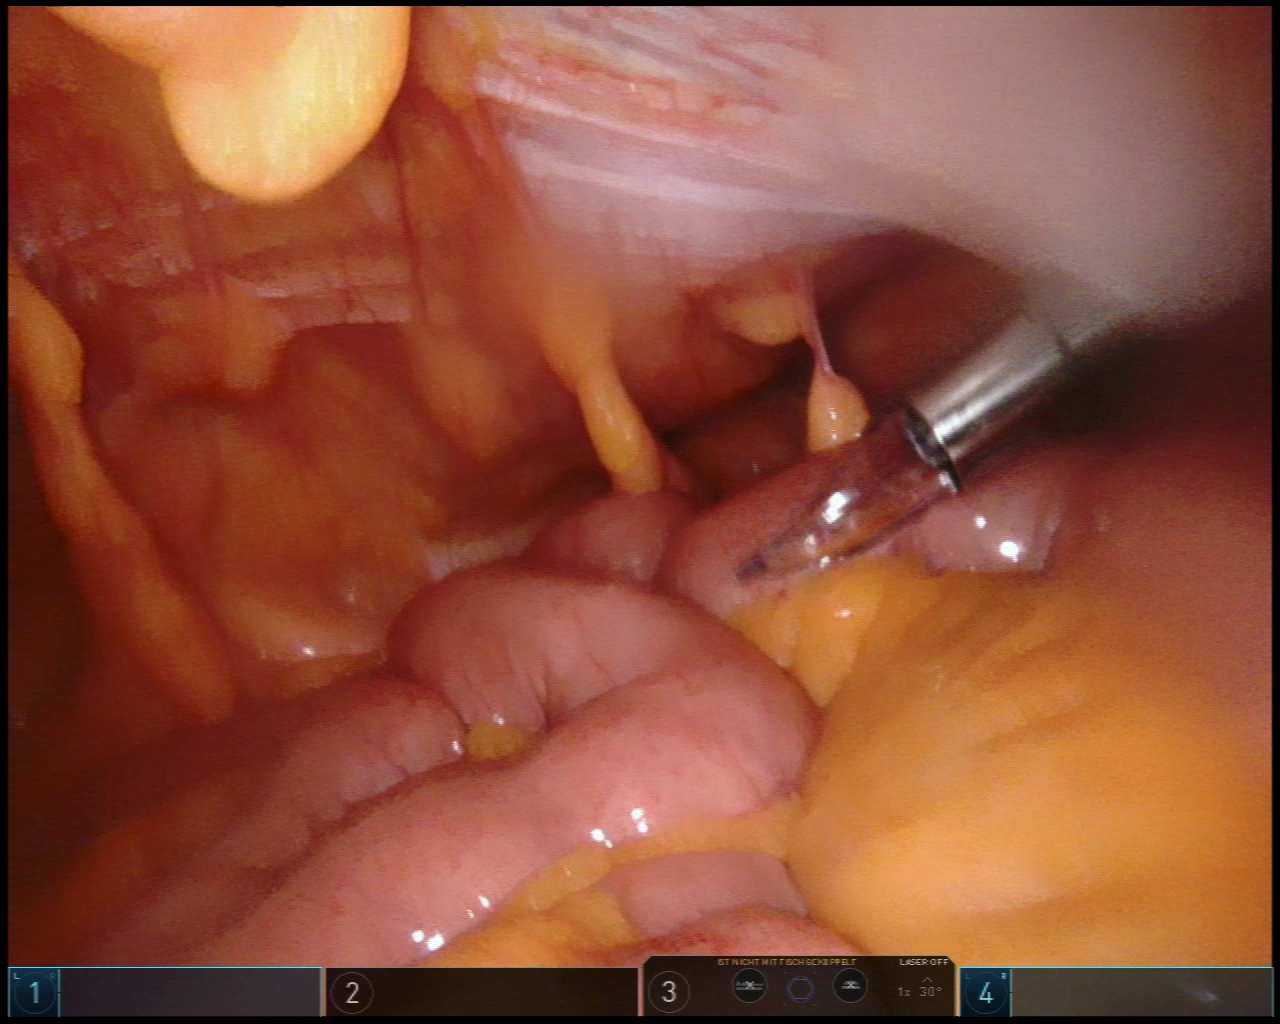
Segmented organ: small_intestine
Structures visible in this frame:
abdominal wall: yes
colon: no
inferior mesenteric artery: no
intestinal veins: no
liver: no
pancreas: no
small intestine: yes
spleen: no
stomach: no
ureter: no
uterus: no
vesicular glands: no